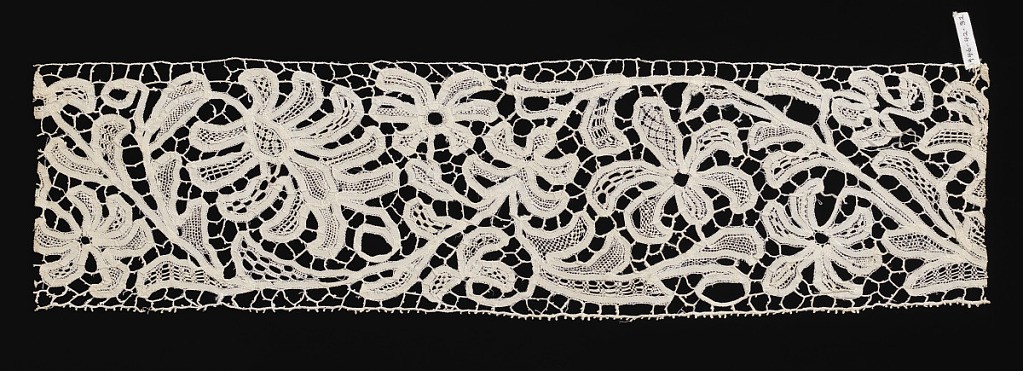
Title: Fragment
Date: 17th century
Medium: linen Technique: lace of early premade bobbin tape with needlework fillings
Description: Design of scrolling stems with flowers and leaves, with outline of bobbin-made tape and fillings in needlepoint stitches. Called in Italian ''Mezzo Punto'', in French ''Point de Canaille''. | LACE: pre-made tape ???